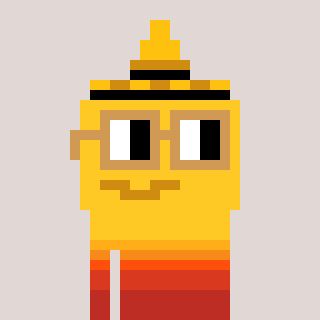
a pixel art character with square brown glasses, a mustard-shaped head and a yellow-colored body on a warm background